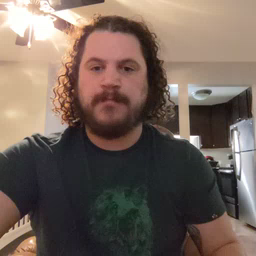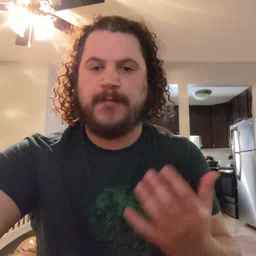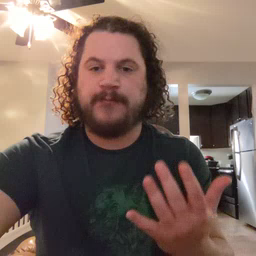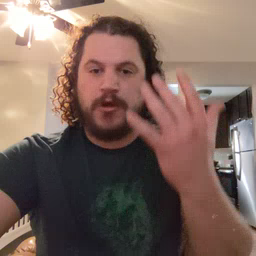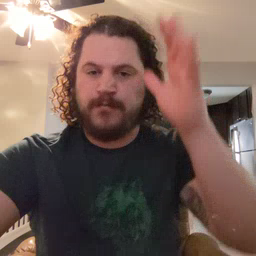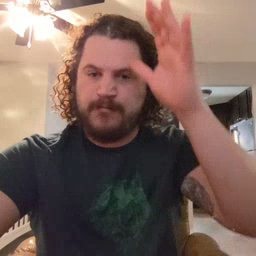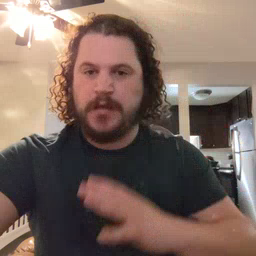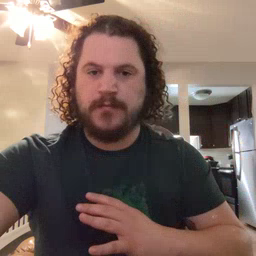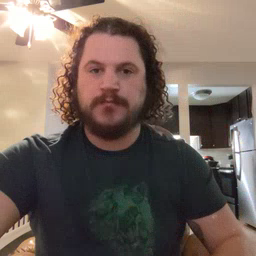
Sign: fireman